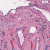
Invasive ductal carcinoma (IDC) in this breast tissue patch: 1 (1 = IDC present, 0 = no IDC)